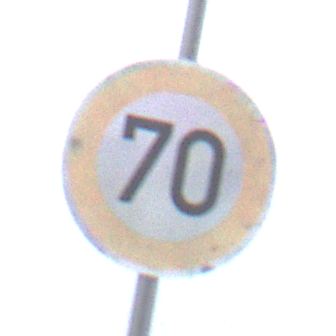
Verkehrszeichen: Geschwindigkeit70
Umgebung: Outdoor, Suburban
Tageszeit: MorningAfternoon
Wetter: Overcast
Licht: Natural
Jahreszeit: NotSpecified
Kontrast: LowContrast